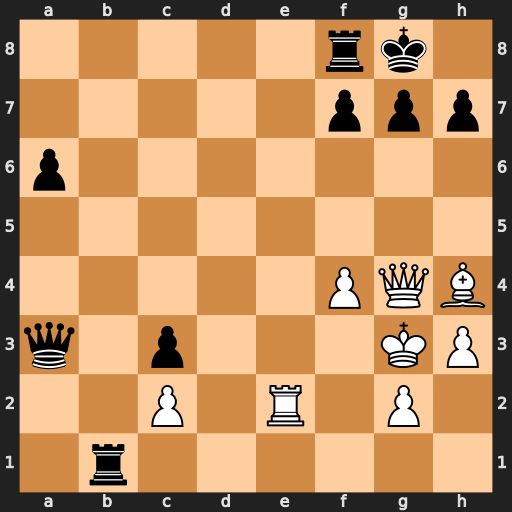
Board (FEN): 5rk1/5ppp/p7/8/5PQB/q1p3KP/2P1R1P1/1r6
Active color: w
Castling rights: -
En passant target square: -
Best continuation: Be7 Qb4 Bxb4